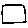
Label: square